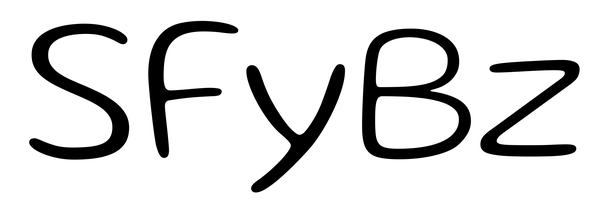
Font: Gluten_ExtraLight